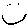
Label: smiley face